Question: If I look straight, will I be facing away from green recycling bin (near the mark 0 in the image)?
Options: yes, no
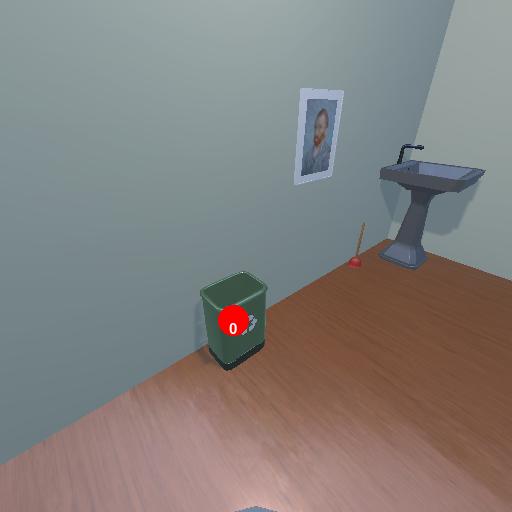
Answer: yes